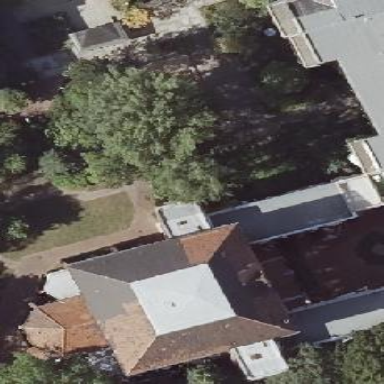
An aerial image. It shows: Church which is place of worship.